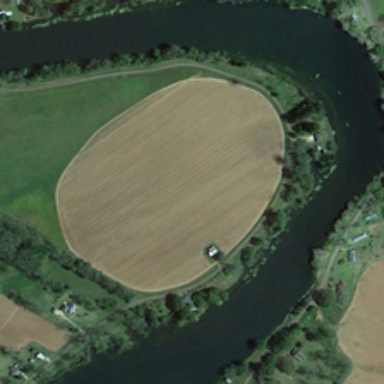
A large number of trees have been planted along the river .